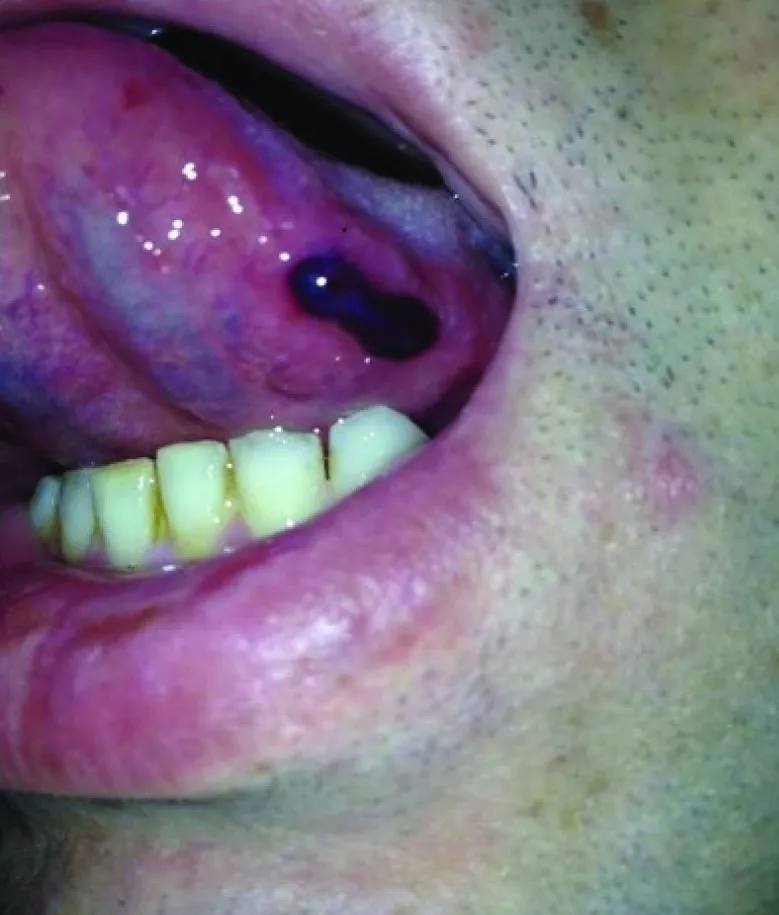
A tense, blood-filled bullae on the tongue.
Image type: pathology (fish)